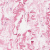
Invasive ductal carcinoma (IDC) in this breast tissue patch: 0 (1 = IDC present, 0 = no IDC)